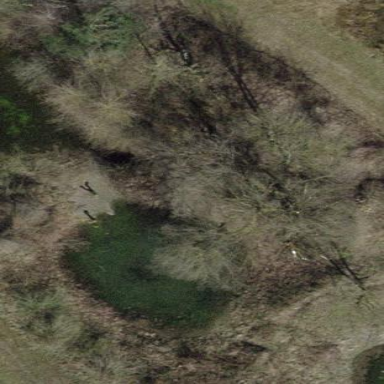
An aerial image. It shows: Pond surrounded by natural water.